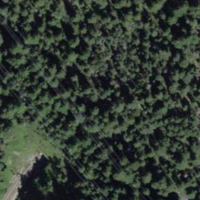
EUNIS habitat code: 43
Species observed at this site:
Hedysarum hedysaroides
Tussilago farfara
Arnica montana
Crocus vernus